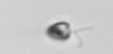
Label: Pyramimonas